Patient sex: M
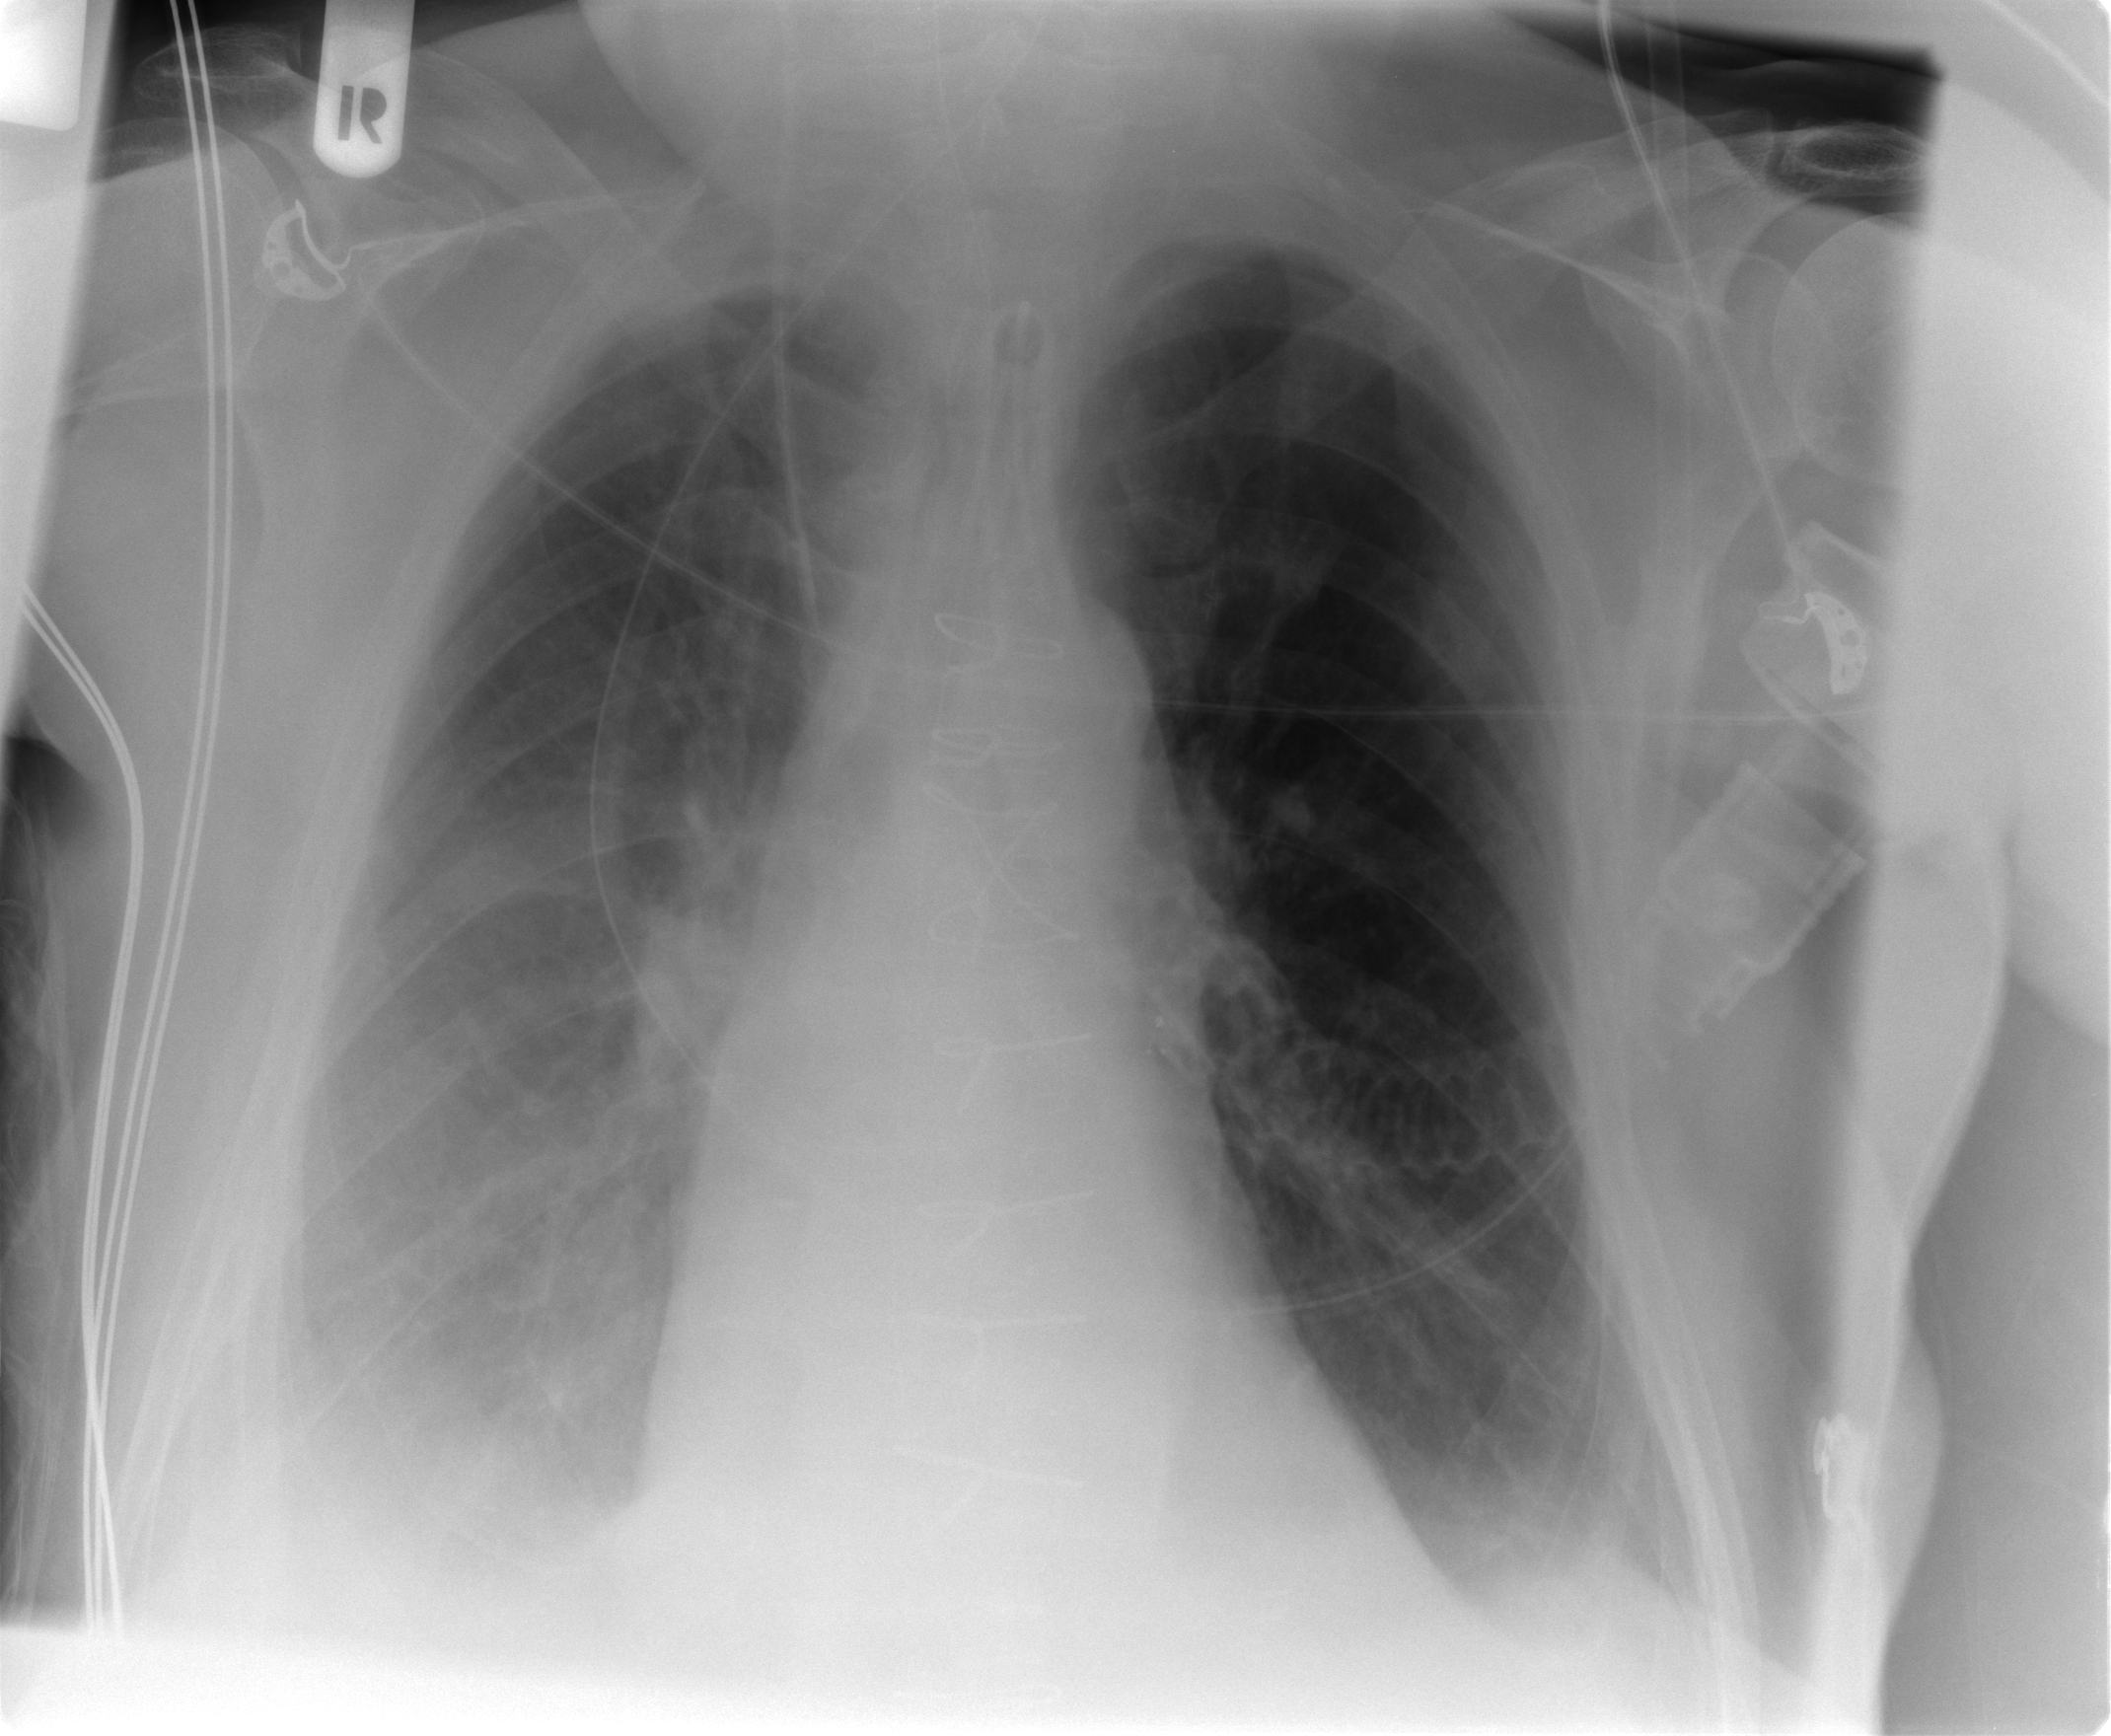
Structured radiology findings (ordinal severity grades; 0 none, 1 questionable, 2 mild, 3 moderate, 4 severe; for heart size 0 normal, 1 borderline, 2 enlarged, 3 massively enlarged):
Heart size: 1
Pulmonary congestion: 1
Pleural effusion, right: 2
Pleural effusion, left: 0
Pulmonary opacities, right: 3
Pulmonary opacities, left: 2
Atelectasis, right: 2
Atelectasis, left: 0